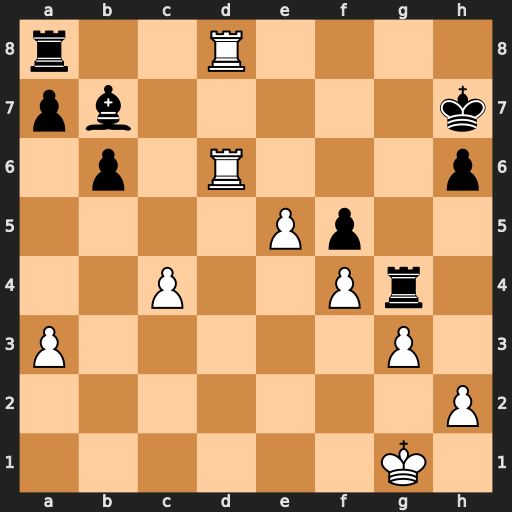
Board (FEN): r2R4/pb5k/1p1R3p/4Pp2/2P2Pr1/P5P1/7P/6K1
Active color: w
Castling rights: -
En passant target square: -
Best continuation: R8d7+ Rg7 Rxg7+ Kxg7 Rd7+ Kg6 Rxb7